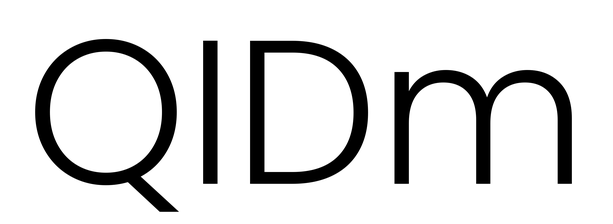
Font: Poppins-Light